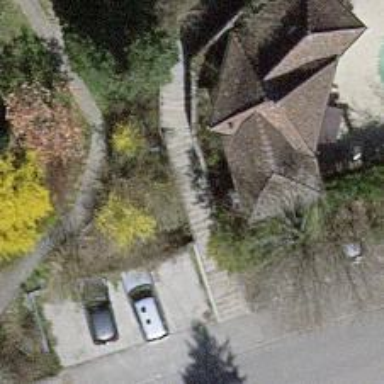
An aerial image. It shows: Set of concrete steps.